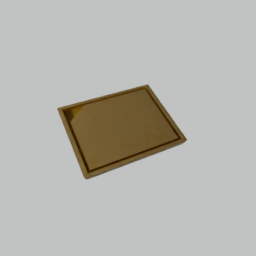
Label: tools